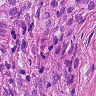
Metastatic tissue present: yes